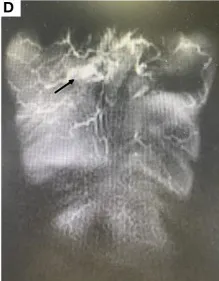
(E, F) After two years of sirolimus treatment, the lesion regressed completely.
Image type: radiology (mri)